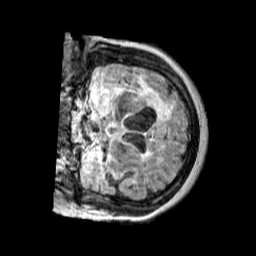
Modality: FLAIR
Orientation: coronal
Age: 65
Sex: female
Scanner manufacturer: siemens
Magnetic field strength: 3 T
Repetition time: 5 s
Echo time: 0.387 s